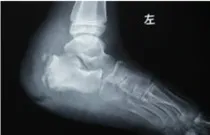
(B-G) Aspects of the phenotype of the proband. , moderate scoliosis.
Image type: radiology (x_ray)